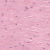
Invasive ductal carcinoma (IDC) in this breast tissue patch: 0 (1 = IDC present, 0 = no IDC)